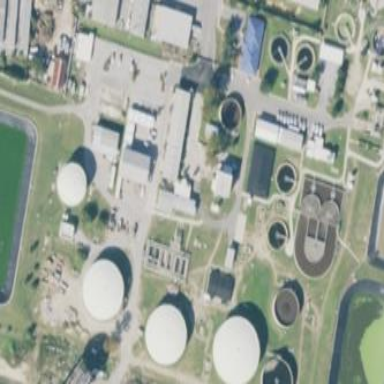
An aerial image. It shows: Wastewater plant.